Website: slack
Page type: payment
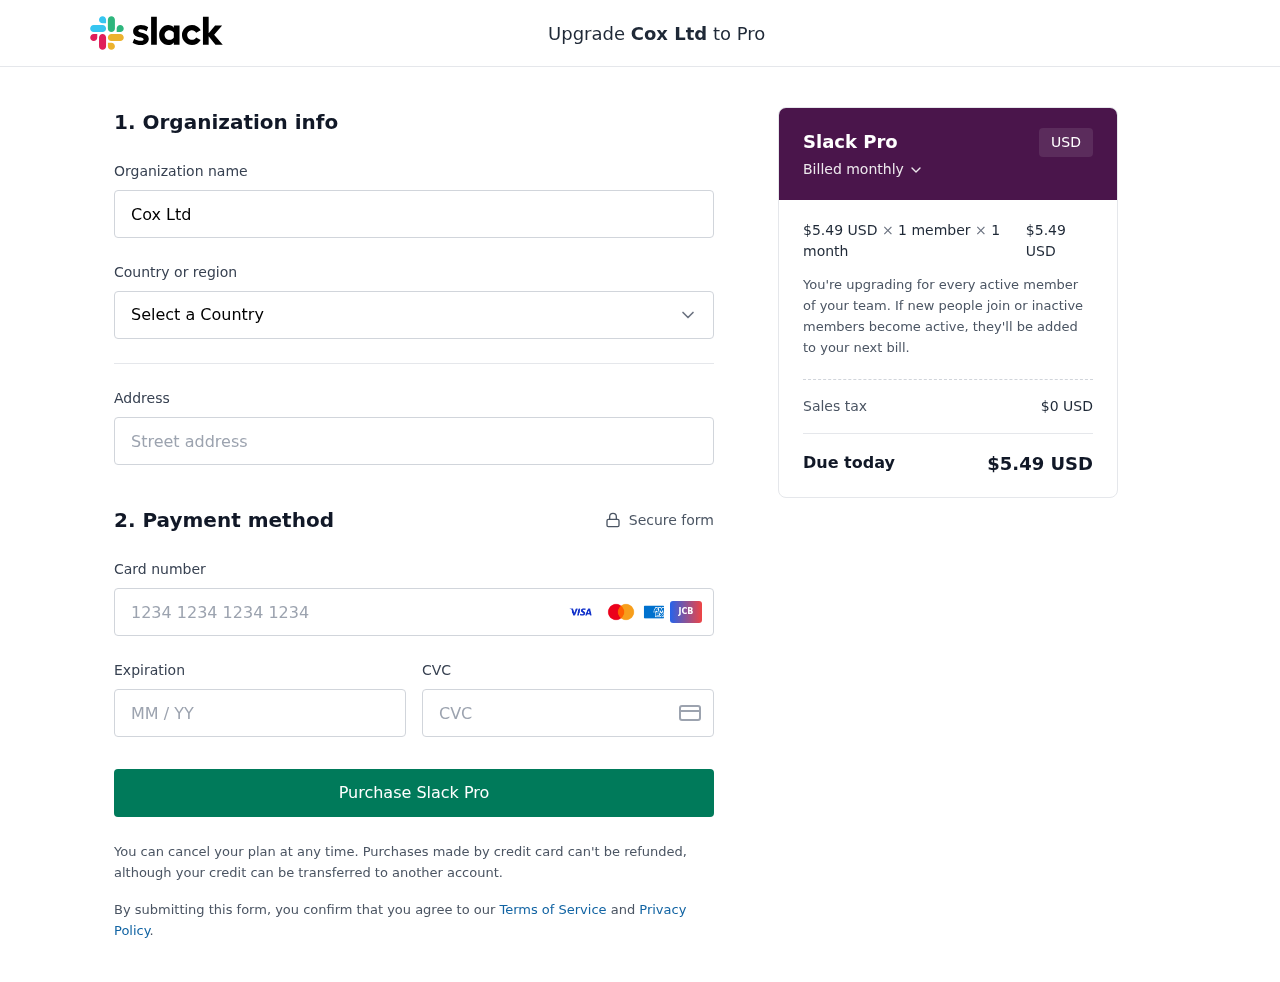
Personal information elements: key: PII_CARD_CVV
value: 840
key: PII_CARD_EXPIRY
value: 06/29
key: PII_CARD_NUMBER
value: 6011 4042 6230 2217
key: PII_COMPANY
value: Cox Ltd
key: PII_COUNTRY
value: United States
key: PII_STREET
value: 6978 White Islands
Product elements: key: PRODUCT1_PRICE
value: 5.49
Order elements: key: ORDER_SUBTOTAL
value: $5.49 USD
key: ORDER_TAX
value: $0 USD
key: ORDER_TOTAL
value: $5.49 USD